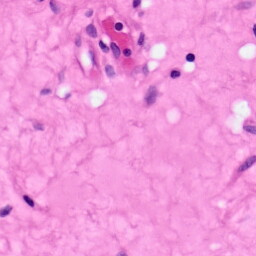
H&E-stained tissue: Pancreatic